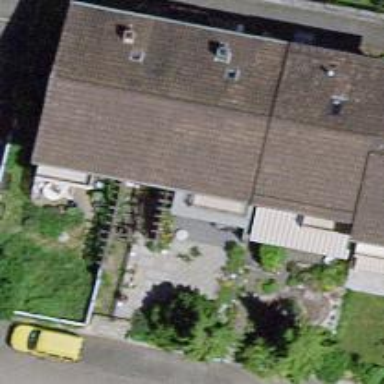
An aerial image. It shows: Terrace building.